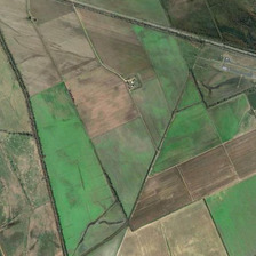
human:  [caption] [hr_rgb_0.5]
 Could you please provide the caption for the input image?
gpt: Freeway and several baulks disconnect farmland into some triangular areas.

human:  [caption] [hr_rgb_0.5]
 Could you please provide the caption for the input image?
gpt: Here the farmlands consist of several squares and different colored grounds of proyogon.

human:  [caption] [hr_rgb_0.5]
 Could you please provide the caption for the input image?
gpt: A highway and some obstacles divide the farmland into a triangle.

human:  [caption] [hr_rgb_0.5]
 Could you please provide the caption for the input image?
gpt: This is a field made up of squares and polygons of different colors.

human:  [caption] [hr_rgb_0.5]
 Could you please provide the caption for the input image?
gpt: a highway and some baulks separate agricultural land in a triangle region.